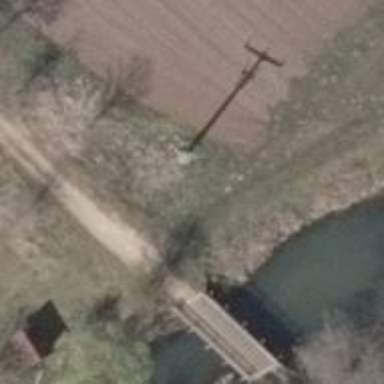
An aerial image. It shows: Power pole.